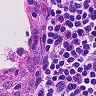
Metastatic tissue present: no